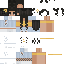
A female human skin with pale skin, wearing black long hair dressed in a blue hoodie and black pants, featuring a closed mouth.